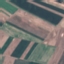
Land use / land cover: AnnualCrop